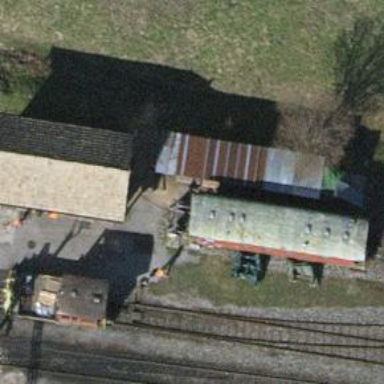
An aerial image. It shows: Railway buffer stop.